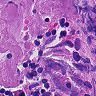
Metastatic tissue present: yes